Brain MRI, t1w sequence, axial 2D slice.
Patient: age 51, sex F, weight 95 kg, height 1.95 m
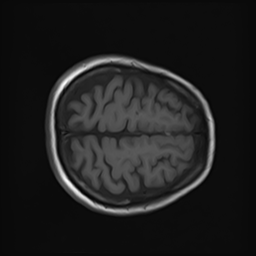